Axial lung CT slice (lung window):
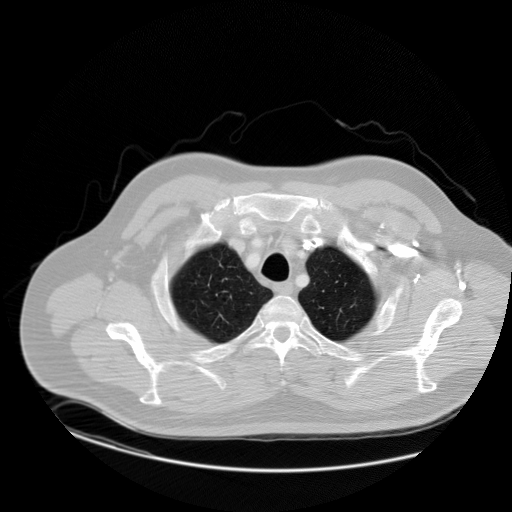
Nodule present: no